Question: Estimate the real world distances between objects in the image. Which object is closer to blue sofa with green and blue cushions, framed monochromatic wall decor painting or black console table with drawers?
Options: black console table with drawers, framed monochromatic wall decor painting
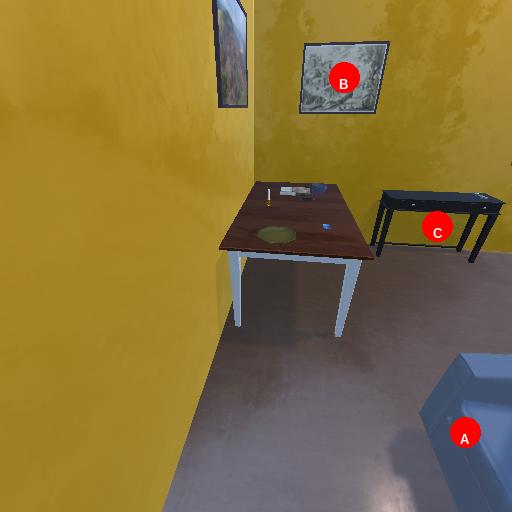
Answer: black console table with drawers